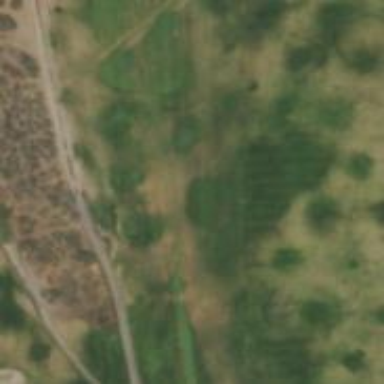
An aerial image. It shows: Path for both roads and golfers.